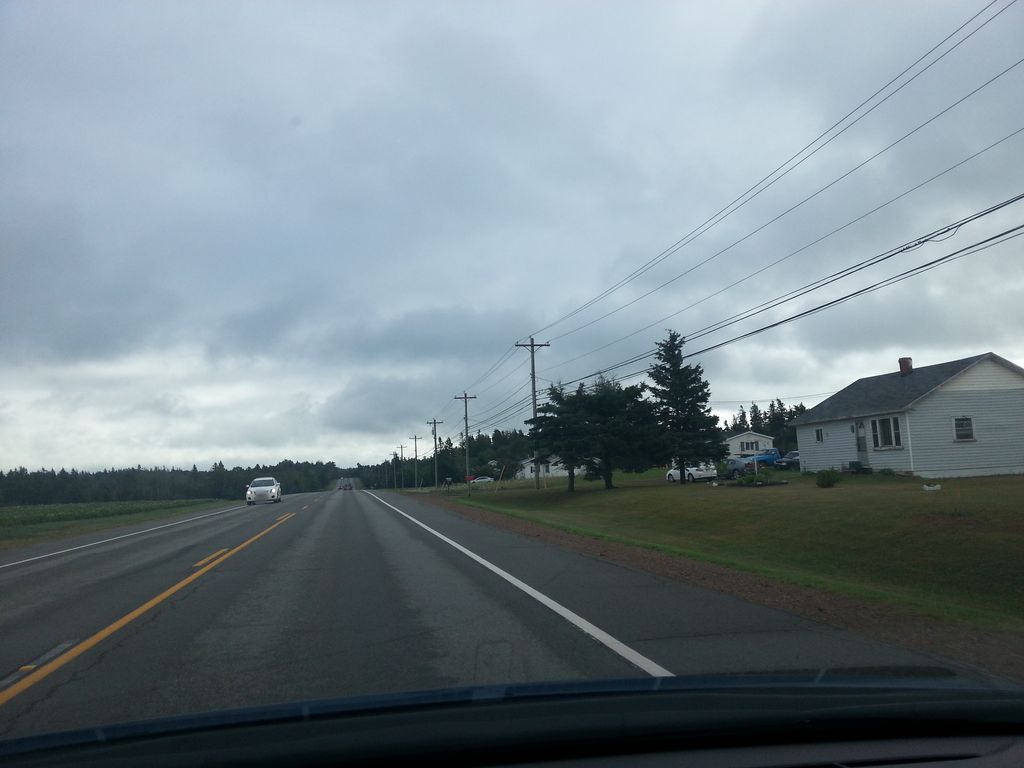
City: charlottetown